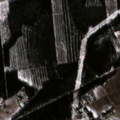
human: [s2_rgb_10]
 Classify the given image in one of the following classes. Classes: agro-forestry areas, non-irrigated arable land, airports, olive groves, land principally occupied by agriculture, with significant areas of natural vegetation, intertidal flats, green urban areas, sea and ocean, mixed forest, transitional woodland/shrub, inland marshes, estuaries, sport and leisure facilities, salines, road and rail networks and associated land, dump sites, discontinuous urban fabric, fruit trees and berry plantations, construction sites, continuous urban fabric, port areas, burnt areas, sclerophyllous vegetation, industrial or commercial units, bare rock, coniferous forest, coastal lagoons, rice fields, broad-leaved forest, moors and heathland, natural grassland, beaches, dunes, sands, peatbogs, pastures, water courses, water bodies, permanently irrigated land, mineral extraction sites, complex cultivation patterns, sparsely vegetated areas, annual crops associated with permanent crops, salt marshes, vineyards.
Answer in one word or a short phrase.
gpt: industrial or commercial units, complex cultivation patterns, land principally occupied by agriculture, with significant areas of natural vegetation, coniferous forest, transitional woodland/shrub